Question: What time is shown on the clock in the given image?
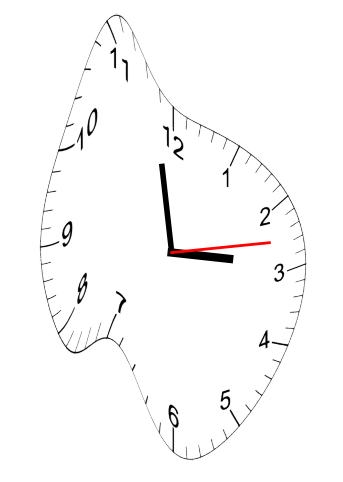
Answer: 02:58:13